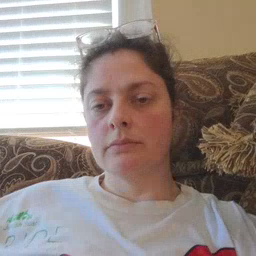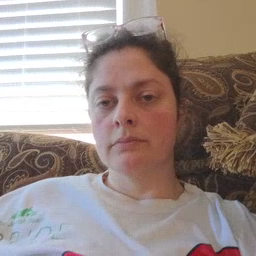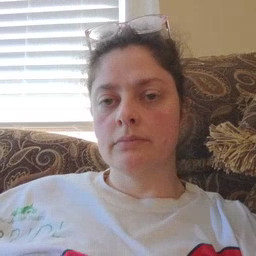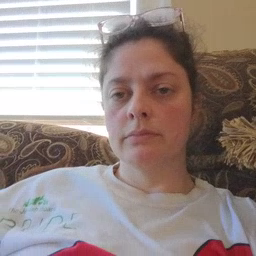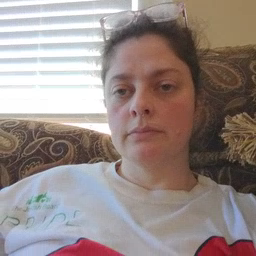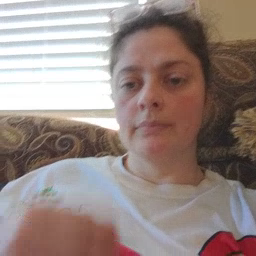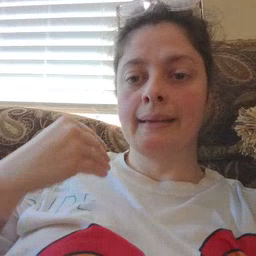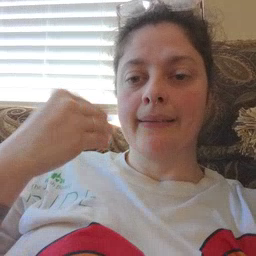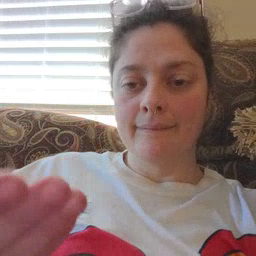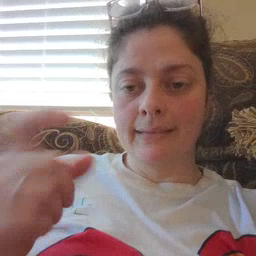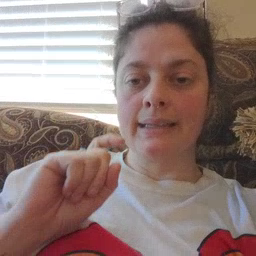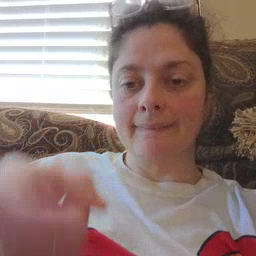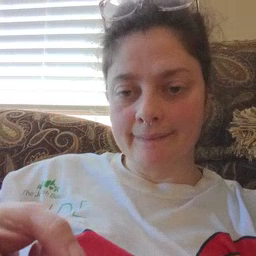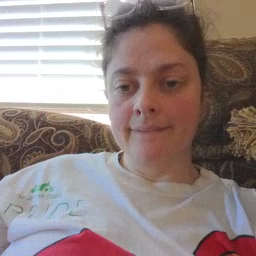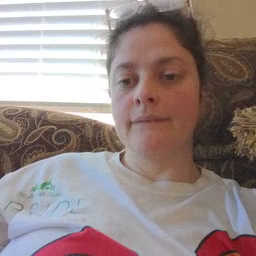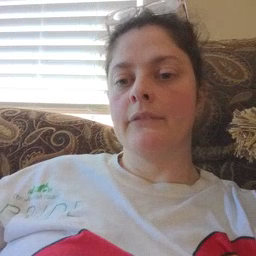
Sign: gift